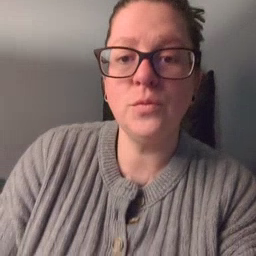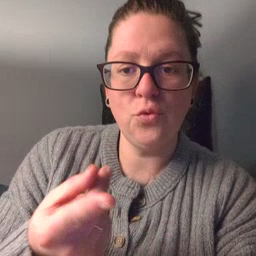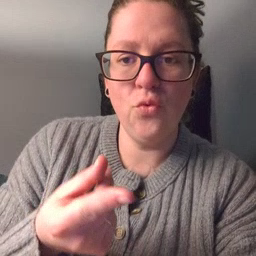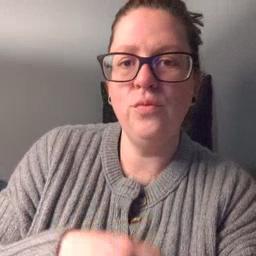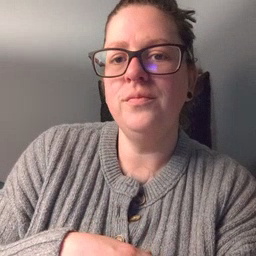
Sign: dog